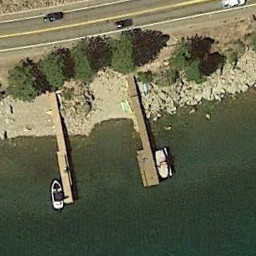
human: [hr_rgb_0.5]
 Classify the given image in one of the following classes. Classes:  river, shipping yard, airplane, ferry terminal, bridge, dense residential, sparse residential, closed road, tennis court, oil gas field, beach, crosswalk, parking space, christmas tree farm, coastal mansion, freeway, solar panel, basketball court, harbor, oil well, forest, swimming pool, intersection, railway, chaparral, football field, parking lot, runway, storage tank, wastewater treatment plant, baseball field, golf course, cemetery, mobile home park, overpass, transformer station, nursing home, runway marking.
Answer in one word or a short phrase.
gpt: ferry terminal